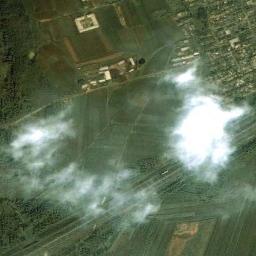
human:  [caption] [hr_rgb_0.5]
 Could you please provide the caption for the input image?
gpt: White clouds on the city and green fields .

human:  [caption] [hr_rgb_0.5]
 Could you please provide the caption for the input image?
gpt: A large cloud of white clouds floated over the farmland .

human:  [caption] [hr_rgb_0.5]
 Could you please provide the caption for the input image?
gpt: The cumulus clouds are located above the green farmland and a village is next to the farmland .

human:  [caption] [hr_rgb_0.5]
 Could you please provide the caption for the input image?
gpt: The white cloud is above green farmland .

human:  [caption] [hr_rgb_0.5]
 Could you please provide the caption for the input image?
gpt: There are some white clouds over many green farmlands .